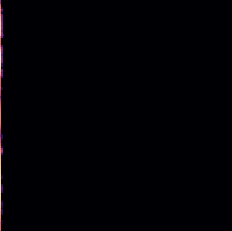
Sound class: Chainsaw